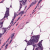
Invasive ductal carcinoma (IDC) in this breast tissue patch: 1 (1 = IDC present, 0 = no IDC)